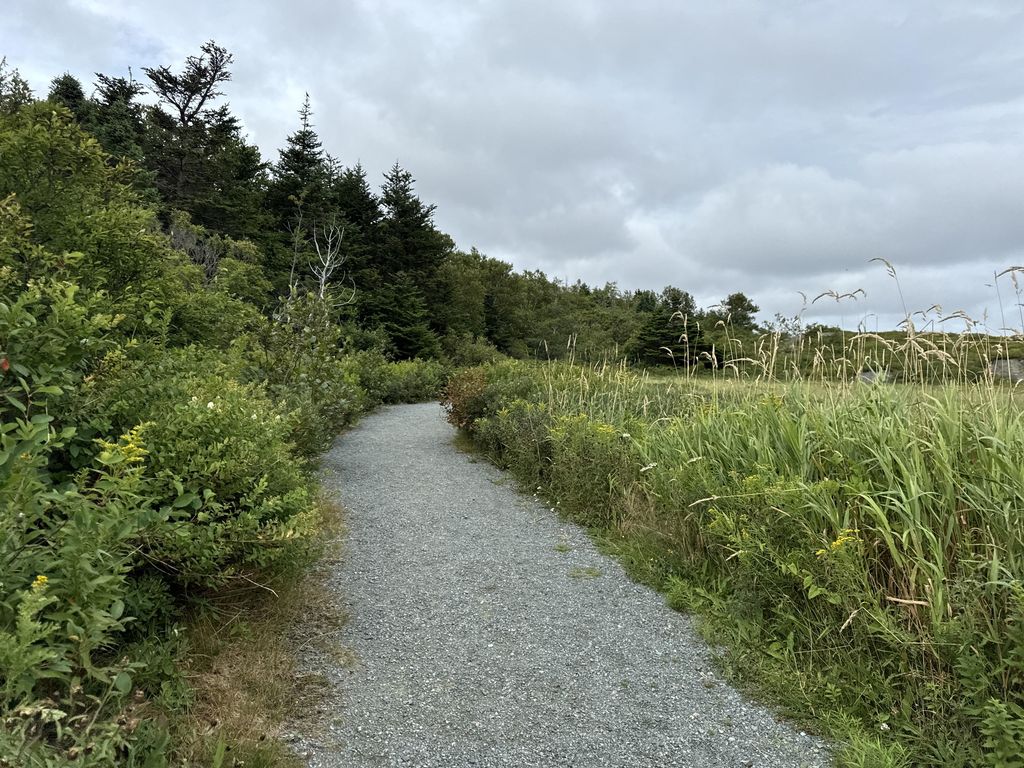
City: st_johns